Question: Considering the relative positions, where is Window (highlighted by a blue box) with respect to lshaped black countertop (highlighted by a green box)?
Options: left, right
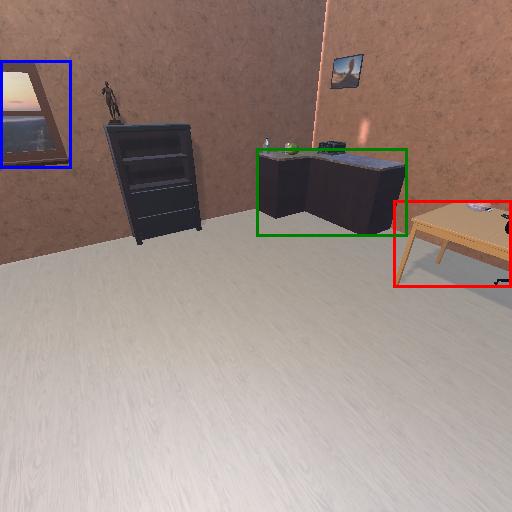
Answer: left